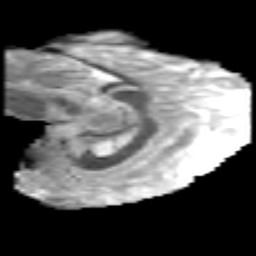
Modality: MD
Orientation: sagittal
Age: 44
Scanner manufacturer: philips
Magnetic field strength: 3 T
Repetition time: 8.592 s
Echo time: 0.1268 s